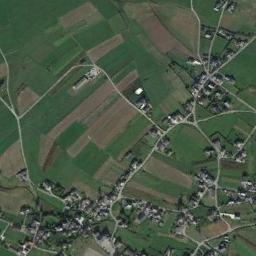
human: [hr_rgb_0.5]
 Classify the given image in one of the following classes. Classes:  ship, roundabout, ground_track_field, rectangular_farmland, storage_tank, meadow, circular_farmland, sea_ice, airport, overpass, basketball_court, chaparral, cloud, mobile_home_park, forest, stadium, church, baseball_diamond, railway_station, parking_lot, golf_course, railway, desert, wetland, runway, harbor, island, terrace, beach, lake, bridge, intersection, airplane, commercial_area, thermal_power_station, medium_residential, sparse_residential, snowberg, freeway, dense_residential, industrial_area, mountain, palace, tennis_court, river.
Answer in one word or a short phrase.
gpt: rectangular_farmland